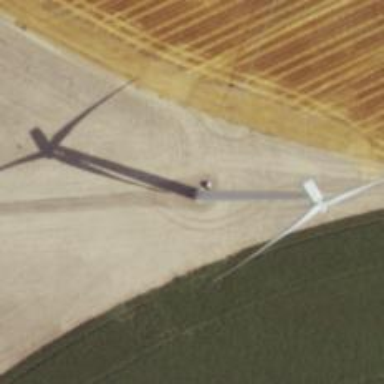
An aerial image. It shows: Wind generator with horizontal axis. The generator is wind turbine.